Question: i try to solve a problem but didnt succeed. I retrieve datas from google analytics and i have to send start and end date. I have two textbox and user select start and end date.However, but before user select start and end date. The problem occurs..
The place that i use isset is here,
This is my full html
'''
<?php
define('ga_email','mertmetinbjk@gmail.com');
define('ga_password','************');
define('ga_profile_id','*******');
require 'gapi.class.php';
require 'connectDB.php';
$ga = new gapi(ga_email,ga_password);
?>
<!DOCTYPE html PUBLIC "-//W3C//DTD XHTML 1.0 Transitional//EN" "http://www.w3.org/TR/xhtml1/DTD/xhtml1-transitional.dtd">
<html xmlns="http://www.w3.org/1999/xhtml">
<head>
<meta http-equiv="Content-Type" content="text/html; charset=utf-8" />
<title>Icerik</title>
<script language="javascript" type="text/javascript" src="datetimepicker.js">
//Date Time Picker script- by TengYong Ng of http://www.rainforestnet.com
//Script featured on JavaScript Kit (http://www.javascriptkit.com)
//For this script, visit http://www.javascriptkit.com
</script>
</head>
<div></div>
<body>
<table align="center">
<tr>
<td><br />
<br />
<form action="#" method="post" name="formDates" id="form1" >
<table width="303" height="40" border="0" align="center">
<table width =""
<tr>
<td>Baslangic Tarihi</td>
<td>
<label for="txtStartDate"></label>
<input type="text" name="txtStartDate" id="txt1" value="" /><a href="javascript:NewCal('txt1','ddmmyyyy')"><img src="images/cal.gif" width="16" height="16" border="0" alt="Baslangic Tarihi Secin">
</a>
</td>
</tr>
<tr>
<td>Bitis Tarihi</td>
<td>
<label for="txtEndDate"></label>
<input type="text" name="txtEndDate" id="txt2" /><a href="javascript:NewCal('txt2','ddmmyyyy')"><img src="images/cal.gif" width="16" height="16" border="0" alt="Bitis Tarihi Secin">
</a>
</td>
</tr>
</form>
<tr>
<td><input type="submit" name="btnSubmit" value="Gonder"</td>
</tr>
</table>
<table width="1250" height="26" align="center">
<tr>
<td width="138"><strong>Kanal Adi</strong>
<td width="150"><b>Kategori Adi</b></td>
<td width="130"><p><strong>Event Adi</strong></td>
<td width="145"><strong>Toplam</strong>
</tr>
</table>
<?php
if(isset($_POST['submit'])){
$startDate = $_POST['txtStartDate'];
$endDate = $_POST['txtEndDate'];
}
$arrDates = explode("-",$startDate);
$startDate=$arrDates[2]."-".$arrDates[1]."-".$arrDates[0];
$arrDates = explode("-",$endDate);
$endDate = $arrDates[2]."-".$arrDates[1]."-".$arrDates[0];
echo $startDate;
echo $endDate;
$ga->requestReportData(ga_profile_id,array('eventCategory','eventAction'),array('totalEvents'),$sort_metric=null,$filter='eventAction==InitPlayer',$start_date='2012-02-02',$end_date='2012-02-16');
foreach($ga->getResults() as $result2);
{
echo $result2->geteventCategory();
echo $result2->geteventAction();
echo $result2->gettotalEvents();
}
$ga->requestAccountData();
$mysql = new mysql();
$mysql->connect();
$counter = 0;
foreach($ga->getResults() as $result)
{
echo $result . ' (' . $result->getProfileId() . ")<br />";
echo "<br />";
$counter++;
}
$result = mysql_query("select profile_id from profiles");
$num_rows = mysql_num_rows($result);
if($counter != $num_rows)
{
$mysql->query("delete from profiles");
foreach($ga->getResults() as $result)
{
$mysql->query("insert into profiles values(".$result->getProfileId().",'".$result."')");
}
}
?>
</td>
</tr>
</table>
</body>
</head>
</html>
'''
what is wrong?
if a choose start and end date problems is solved , problems occurs before that i choose
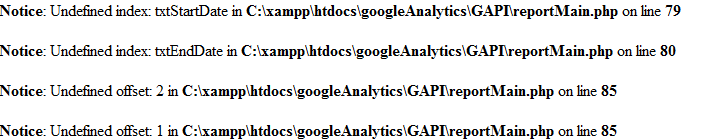
Answer: I think it should be:
'''
if(isset($_POST['submit']))
'''
instead of:
'''
if(!isset($_POST['submit']))
'''
The exclamation mark in front of 'isset' means 'not'. Also I would check for the actual fields you want to use, not for '$_POST['submit']':
'''
if(isset($_POST['txtStartDate']) && isset($_POST['txtEndDate']))
{
// Do something with $_POST['txtStartDate'] and $_POST['txtEndDate']
}
'''
The reason you were getting the error is that '$_POST['submit']' does not exist. There is not 'input' element with a 'name' attribute called 'submit'. Beware of the difference between 'type' and 'name'.